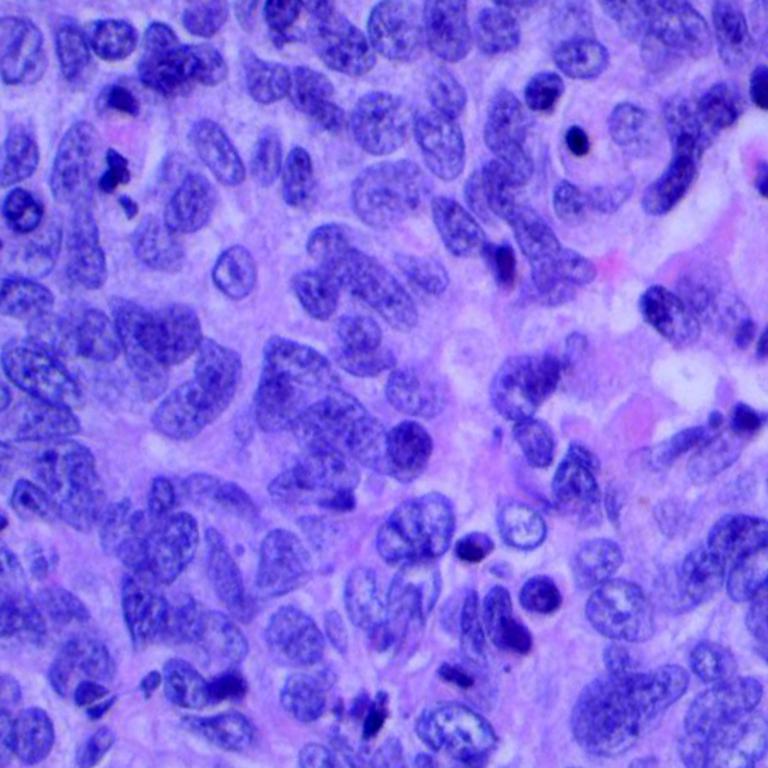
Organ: lung
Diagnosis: squamous carcinomas